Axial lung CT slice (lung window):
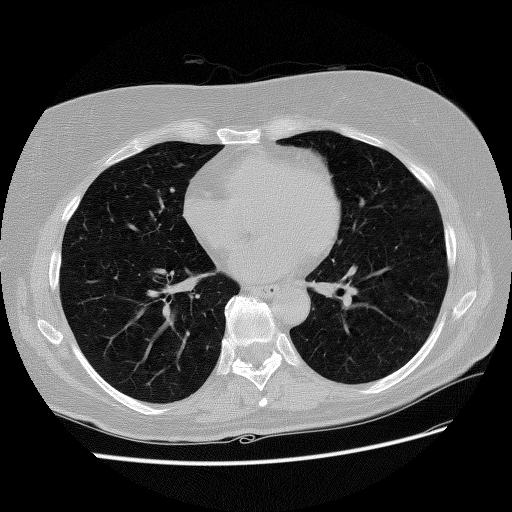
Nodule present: no